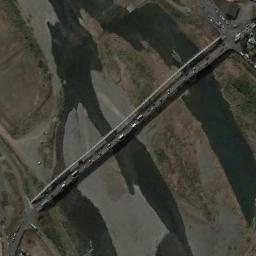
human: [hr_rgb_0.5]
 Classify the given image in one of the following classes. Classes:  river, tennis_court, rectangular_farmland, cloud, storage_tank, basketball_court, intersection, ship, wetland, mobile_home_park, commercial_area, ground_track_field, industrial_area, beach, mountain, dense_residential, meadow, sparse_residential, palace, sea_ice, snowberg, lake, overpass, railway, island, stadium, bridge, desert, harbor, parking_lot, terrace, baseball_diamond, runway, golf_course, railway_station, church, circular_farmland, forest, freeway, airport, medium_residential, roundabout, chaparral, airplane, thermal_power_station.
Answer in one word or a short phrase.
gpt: bridge